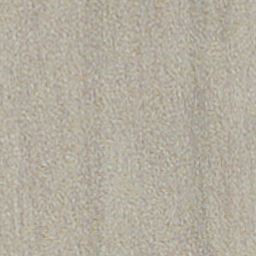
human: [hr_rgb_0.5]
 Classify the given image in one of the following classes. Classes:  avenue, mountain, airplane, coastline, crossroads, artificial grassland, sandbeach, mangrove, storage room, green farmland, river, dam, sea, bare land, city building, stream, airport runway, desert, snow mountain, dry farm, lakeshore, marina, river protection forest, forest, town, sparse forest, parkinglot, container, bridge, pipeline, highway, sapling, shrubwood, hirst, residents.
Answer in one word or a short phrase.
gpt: dry farm